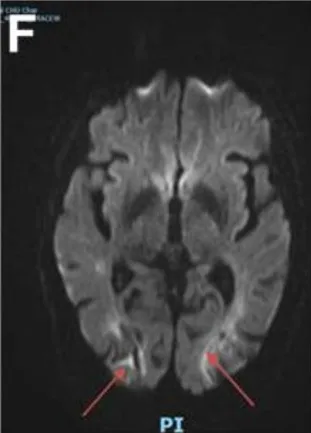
Follow-up images. (F) Diffusion images demonstrating restriction in the occipital lobes.
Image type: radiology (mri)